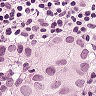
Metastatic tissue present: yes